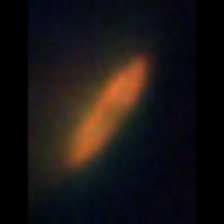
Taxon: Pennate
Group: Diatoms